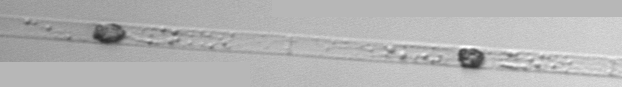
Label: Dactyliosolen_blavyanus